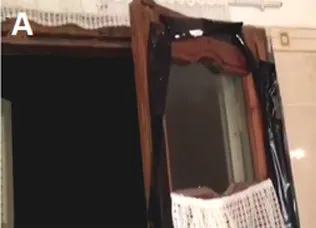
Death scene inspection,. Presence of black plastic bands taped to the edges of the window.
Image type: medical_photograph (other_medical_photograph)